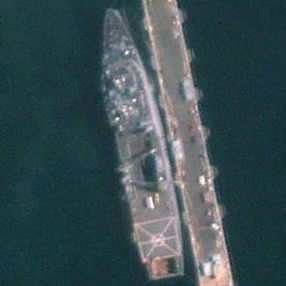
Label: combat